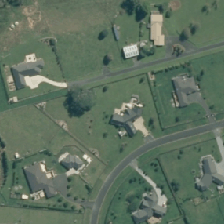
Land cover: urban_build_up